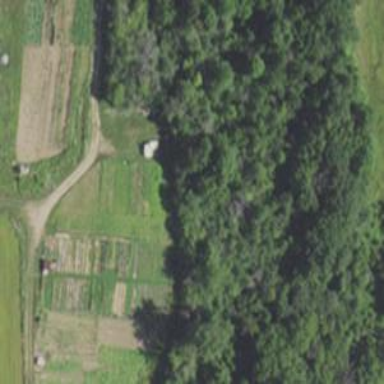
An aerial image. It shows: Plant nursery.